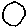
Label: circle